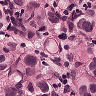
Metastatic tissue present: yes